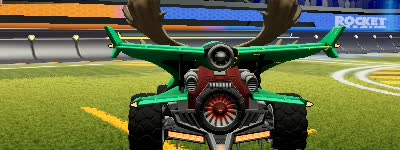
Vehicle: aftershock